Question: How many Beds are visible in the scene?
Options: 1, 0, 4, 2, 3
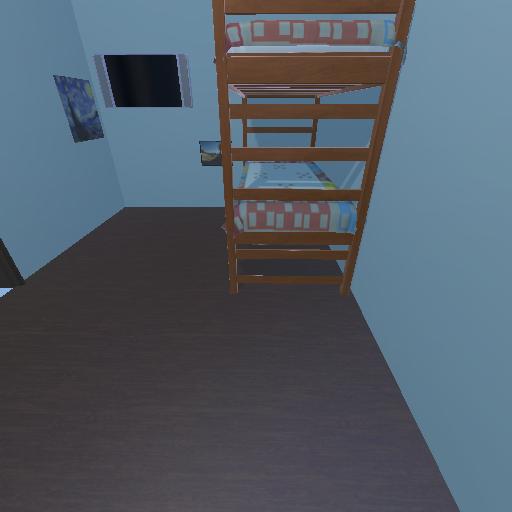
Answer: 1